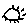
Label: sun